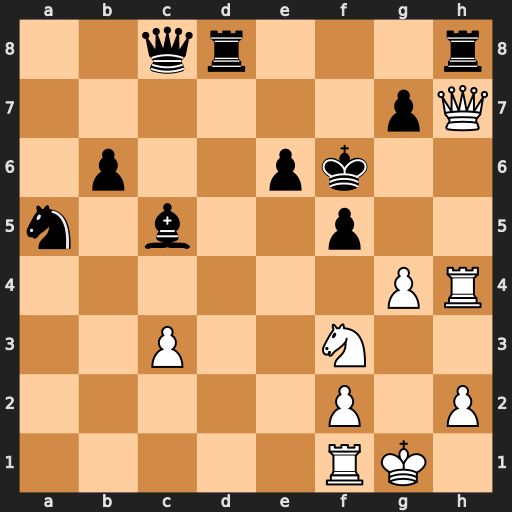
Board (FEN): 2qr3r/6pQ/1p2pk2/n1b2p2/6PR/2P2N2/5P1P/5RK1
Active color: w
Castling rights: -
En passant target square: -
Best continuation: g5+ Ke7 Qxg7+ Kd6 Rxh8 Rxh8 Ne5 Bxf2+ Rxf2